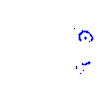
Particle: proton